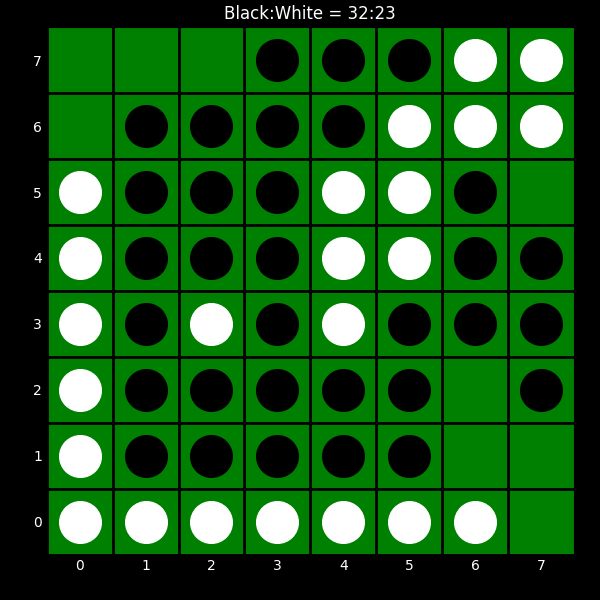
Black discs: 32
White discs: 23